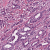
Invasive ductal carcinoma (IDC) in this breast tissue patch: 1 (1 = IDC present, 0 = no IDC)